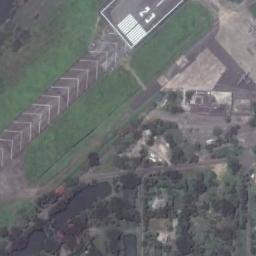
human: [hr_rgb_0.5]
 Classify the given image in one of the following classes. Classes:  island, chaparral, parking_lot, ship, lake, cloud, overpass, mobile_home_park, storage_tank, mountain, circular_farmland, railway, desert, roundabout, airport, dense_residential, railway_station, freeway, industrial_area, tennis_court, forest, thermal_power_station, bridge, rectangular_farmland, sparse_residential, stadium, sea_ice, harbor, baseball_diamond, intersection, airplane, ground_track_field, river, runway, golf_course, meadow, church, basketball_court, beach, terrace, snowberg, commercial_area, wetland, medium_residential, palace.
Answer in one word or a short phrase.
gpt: runway